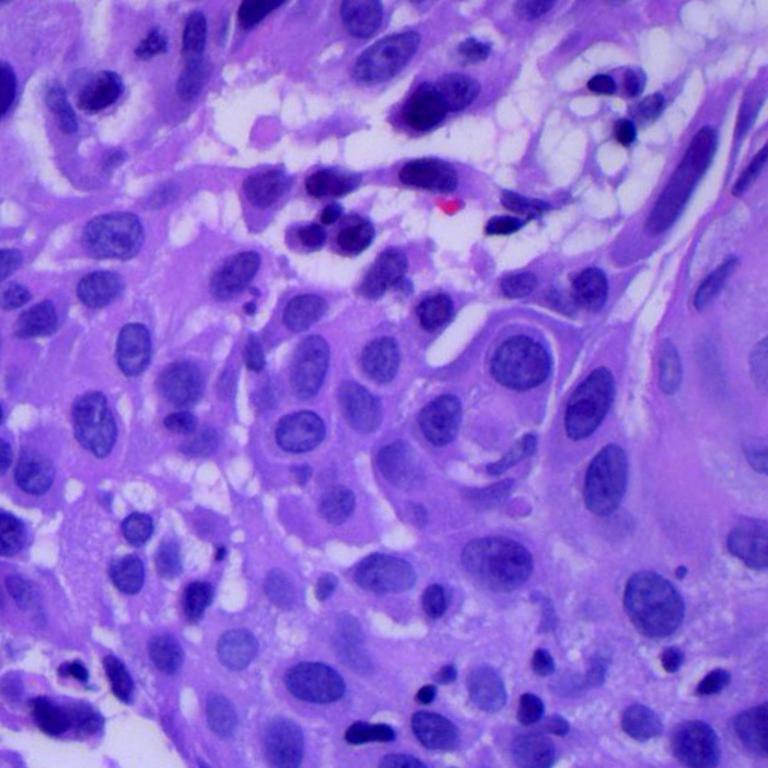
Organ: lung
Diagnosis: squamous carcinomas